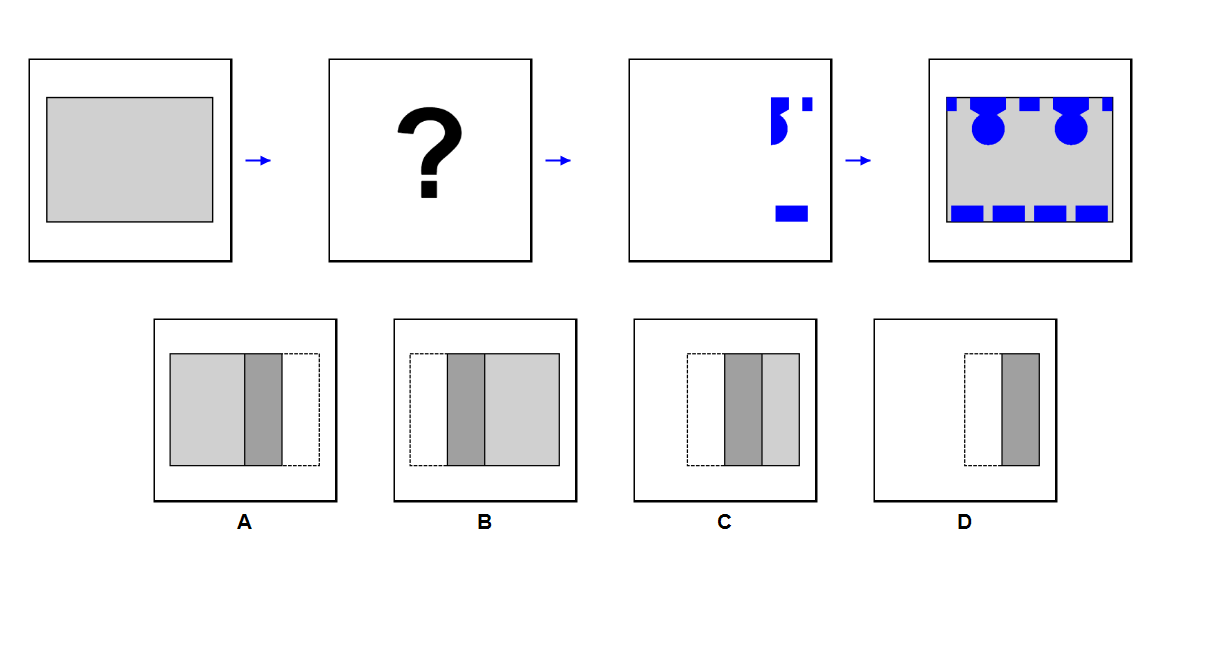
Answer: A